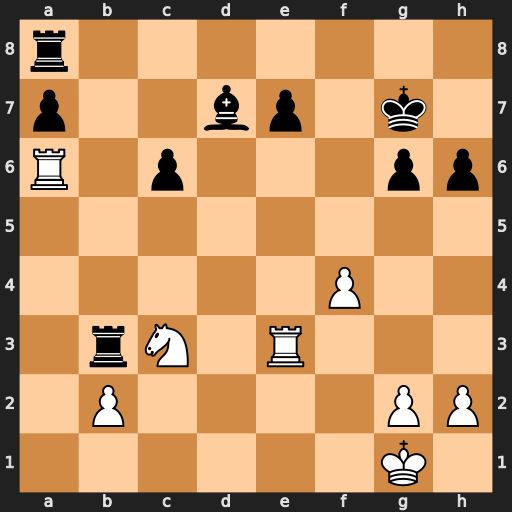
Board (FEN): r7/p2bp1k1/R1p3pp/8/5P2/1rN1R3/1P4PP/6K1
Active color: w
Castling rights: -
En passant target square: -
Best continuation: Rxe7+ Kf8 Rxd7